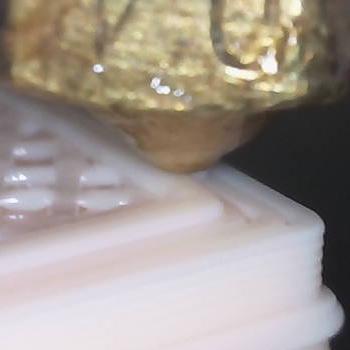
Flow rate: 212%